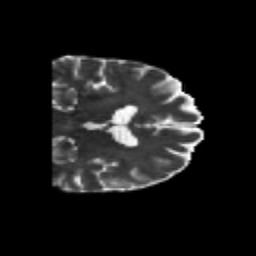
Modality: T2w
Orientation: coronal
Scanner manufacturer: siemens
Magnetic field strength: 3 T
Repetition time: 6.8 s
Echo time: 0.093 s